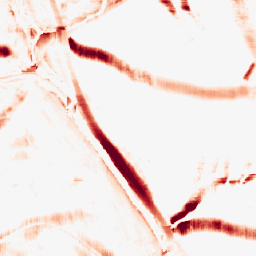
Category: morphological
Decomposition family: morphological_square
Decomposition parameters: operation: opening
size: 20
Upsampling method: nearest
Upsampling parameters: scale: 2
Upsampling scale: 2